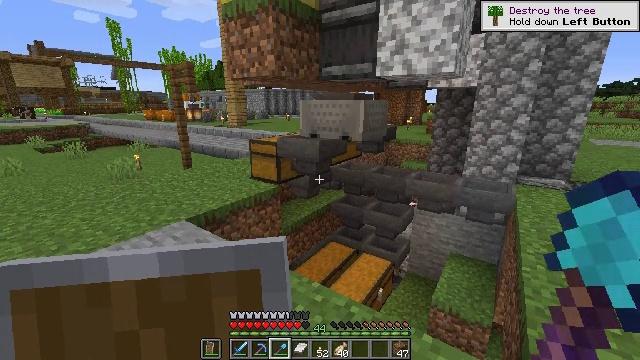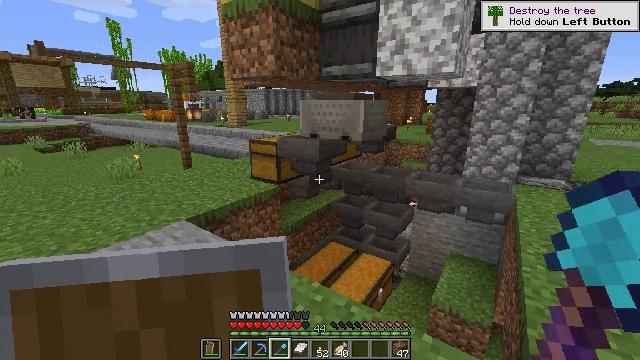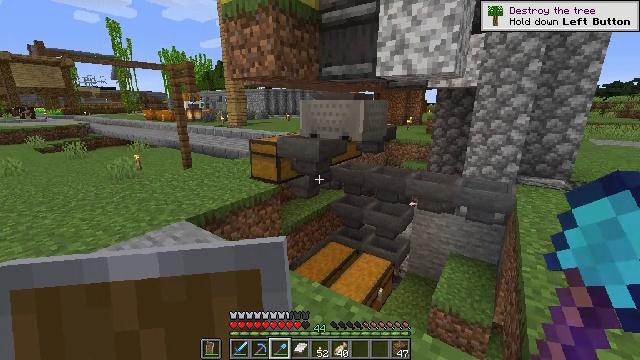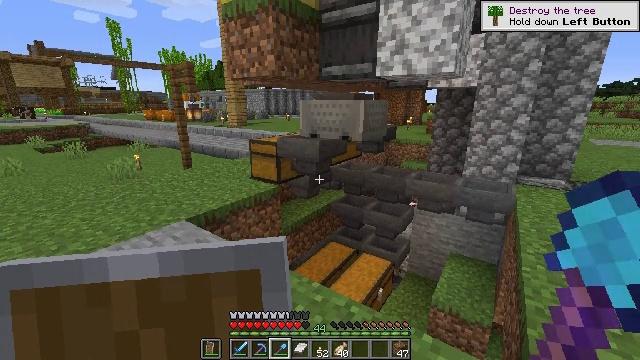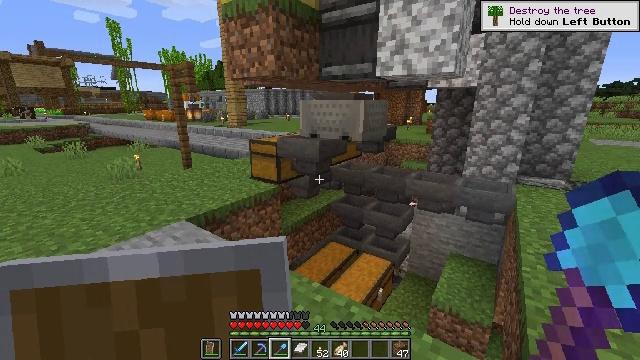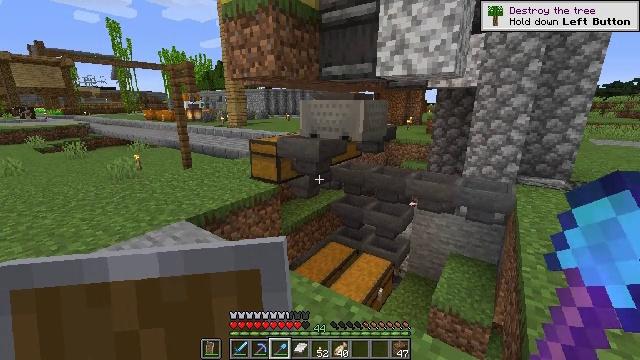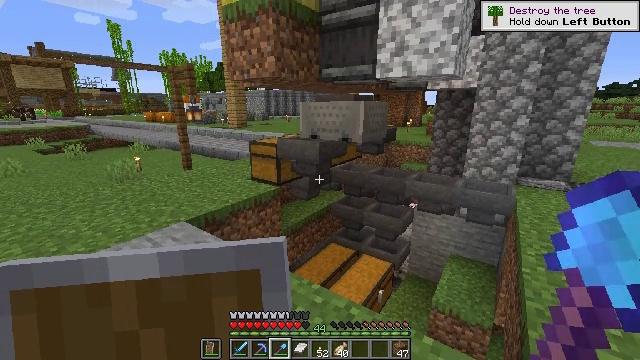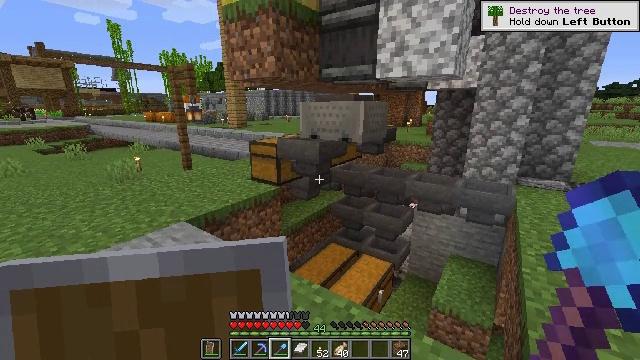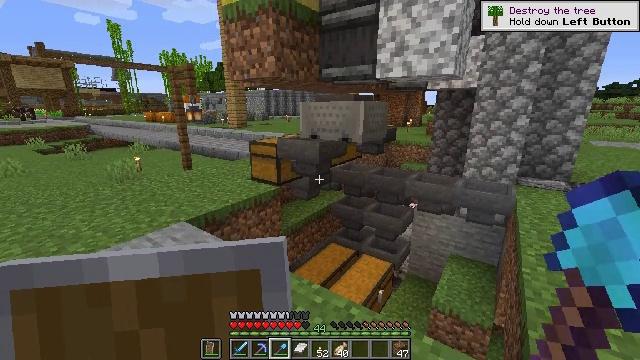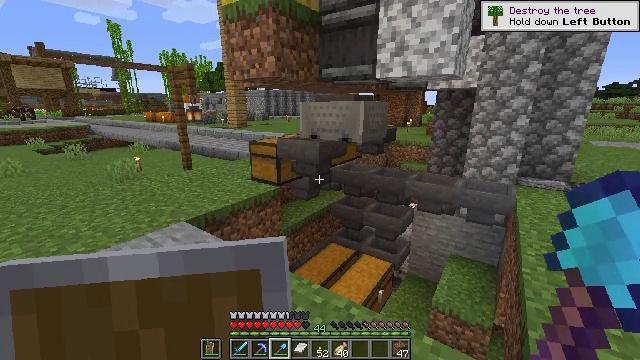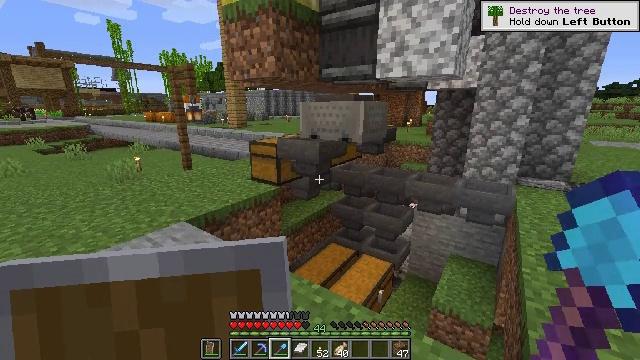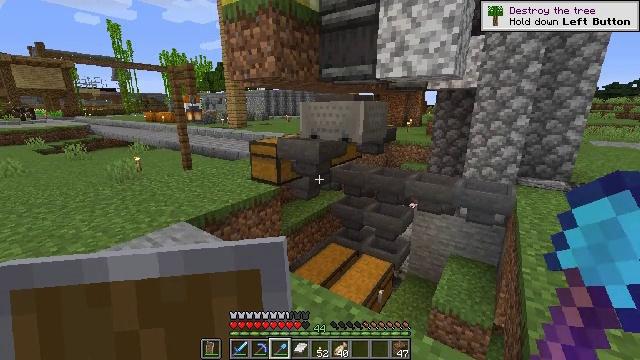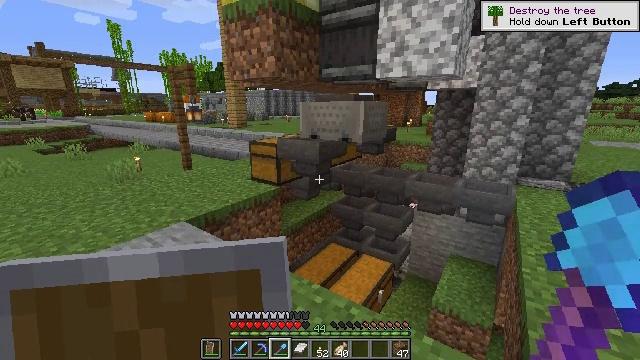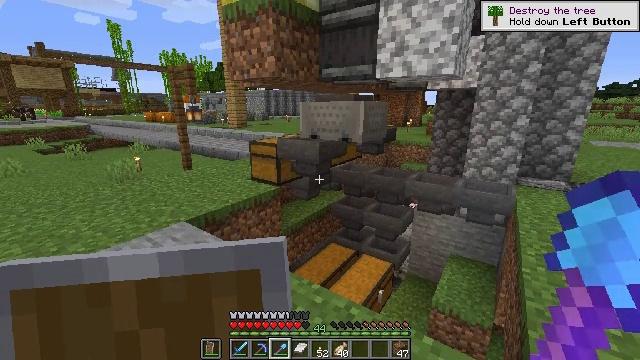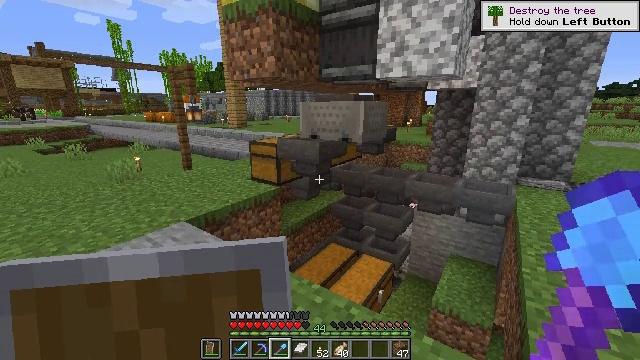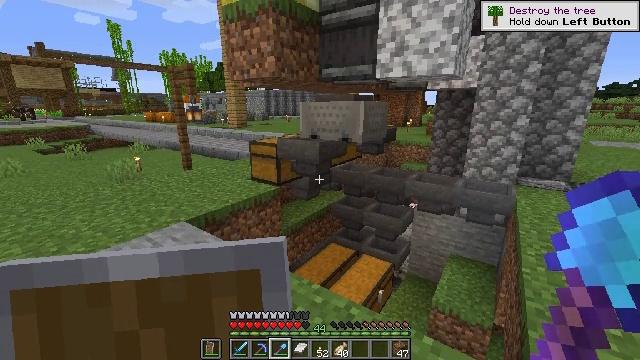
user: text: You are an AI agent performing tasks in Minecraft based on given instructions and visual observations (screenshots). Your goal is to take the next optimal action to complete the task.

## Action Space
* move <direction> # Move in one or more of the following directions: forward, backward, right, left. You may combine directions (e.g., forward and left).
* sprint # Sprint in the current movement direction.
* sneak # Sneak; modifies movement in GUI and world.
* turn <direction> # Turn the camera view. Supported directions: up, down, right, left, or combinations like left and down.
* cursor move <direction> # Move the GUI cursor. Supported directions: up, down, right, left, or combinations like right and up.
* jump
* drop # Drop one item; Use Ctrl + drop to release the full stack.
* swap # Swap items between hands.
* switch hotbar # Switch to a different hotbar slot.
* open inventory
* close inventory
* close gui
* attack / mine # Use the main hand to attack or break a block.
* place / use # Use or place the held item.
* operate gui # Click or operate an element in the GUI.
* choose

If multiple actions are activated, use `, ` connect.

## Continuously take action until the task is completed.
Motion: motion action
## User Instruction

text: Collect the observer.
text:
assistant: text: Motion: no_op
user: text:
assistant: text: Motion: no_op
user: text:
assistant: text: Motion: no_op
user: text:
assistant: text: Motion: no_op
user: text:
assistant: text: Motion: no_op
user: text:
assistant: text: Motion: no_op
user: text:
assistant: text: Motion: no_op
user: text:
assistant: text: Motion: no_op
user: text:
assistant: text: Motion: no_op
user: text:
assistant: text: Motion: no_op
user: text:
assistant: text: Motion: no_op
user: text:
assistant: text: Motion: no_op
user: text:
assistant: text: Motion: no_op
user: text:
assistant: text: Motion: no_op
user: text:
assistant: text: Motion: no_op
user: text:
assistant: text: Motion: no_op
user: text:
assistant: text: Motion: no_op
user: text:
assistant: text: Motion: no_op
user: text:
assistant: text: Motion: no_op
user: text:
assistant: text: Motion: no_op
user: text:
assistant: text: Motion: no_op
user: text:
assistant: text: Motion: no_op
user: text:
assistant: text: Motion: no_op
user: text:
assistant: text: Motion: no_op
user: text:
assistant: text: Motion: no_op
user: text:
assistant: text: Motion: no_op
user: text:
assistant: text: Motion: no_op
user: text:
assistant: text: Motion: no_op
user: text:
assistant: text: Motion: no_op
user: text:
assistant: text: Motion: no_op